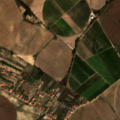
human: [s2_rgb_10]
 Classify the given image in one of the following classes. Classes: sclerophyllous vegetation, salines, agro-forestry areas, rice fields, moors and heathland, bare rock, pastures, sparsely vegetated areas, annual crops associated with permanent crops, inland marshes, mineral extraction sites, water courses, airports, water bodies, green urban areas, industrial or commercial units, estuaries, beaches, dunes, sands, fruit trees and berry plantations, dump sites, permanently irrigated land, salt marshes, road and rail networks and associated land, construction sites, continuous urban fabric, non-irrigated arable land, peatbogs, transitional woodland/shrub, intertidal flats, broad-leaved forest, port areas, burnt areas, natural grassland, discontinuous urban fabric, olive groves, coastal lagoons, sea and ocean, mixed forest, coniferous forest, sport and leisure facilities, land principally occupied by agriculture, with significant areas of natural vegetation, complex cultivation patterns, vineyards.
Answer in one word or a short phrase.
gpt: permanently irrigated land, complex cultivation patterns